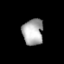
Tissue: lung
Cell type: Endothelial cells
Senescence score: 0.5544
Nuclear area (px): 531
Mean DAPI intensity: 170.878